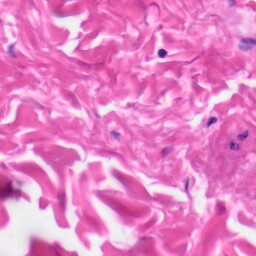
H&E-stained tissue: Skin